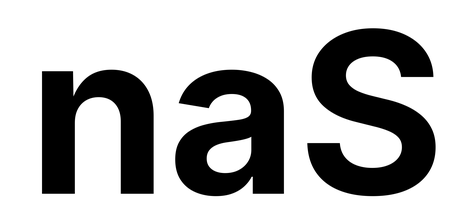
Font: Inter_Bold